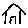
Label: house